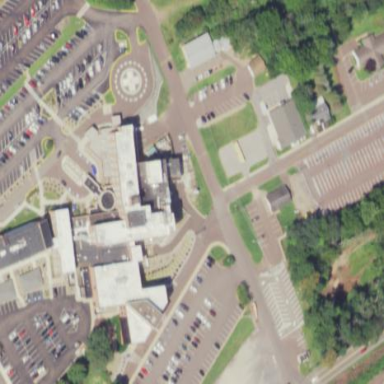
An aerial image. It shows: Hospital providing healthcare services.